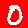
Digit: 0